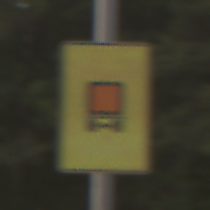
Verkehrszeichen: KennzeichnungspflichtigeFahrzeugeGefaehrlicheGueterOhnePfeilsymbol
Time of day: SunriseSunset
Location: Outdoor (Nature)
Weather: Clear
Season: NotSpecified
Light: Natural